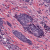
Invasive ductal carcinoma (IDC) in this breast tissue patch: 1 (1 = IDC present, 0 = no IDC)